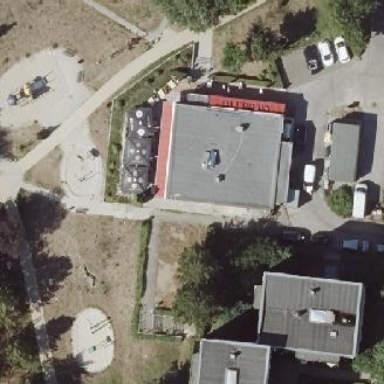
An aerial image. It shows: Restaurant building.